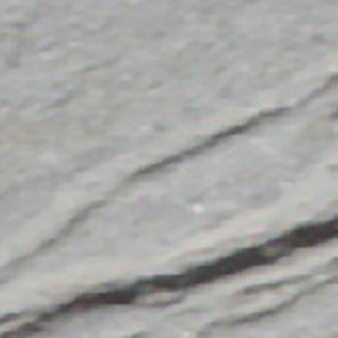
Label: other